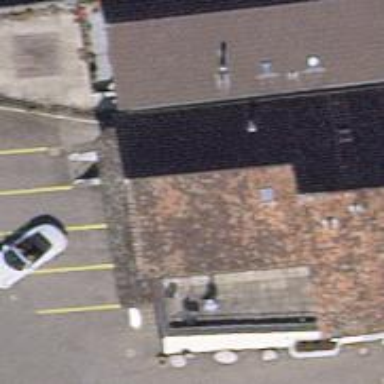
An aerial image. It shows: Restaurant.